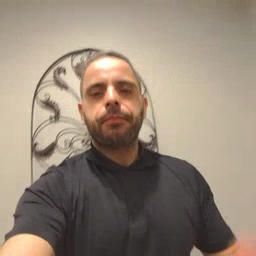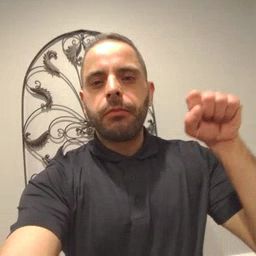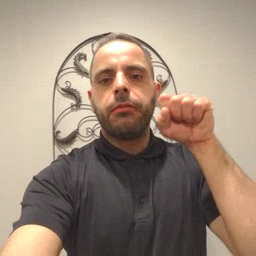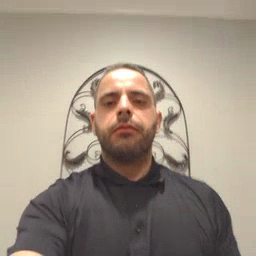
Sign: carrot